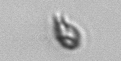
Label: Cryptophyta